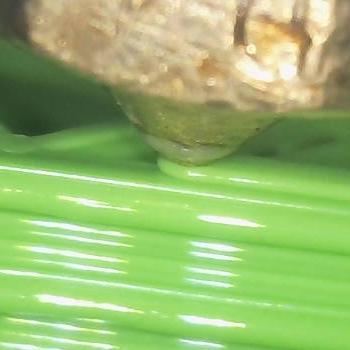
Flow rate: 300%